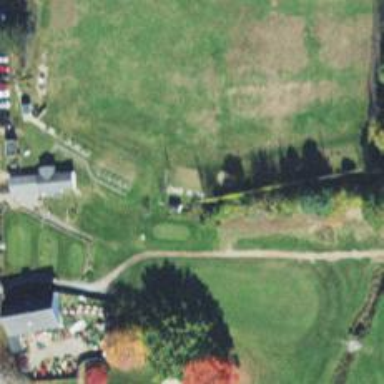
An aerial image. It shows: Golf tee.